Interaction volume radius: 5 \u00c5
Interaction volume height: 20 \u00c5
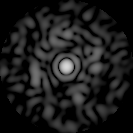
Disorder parameter: 0.8587